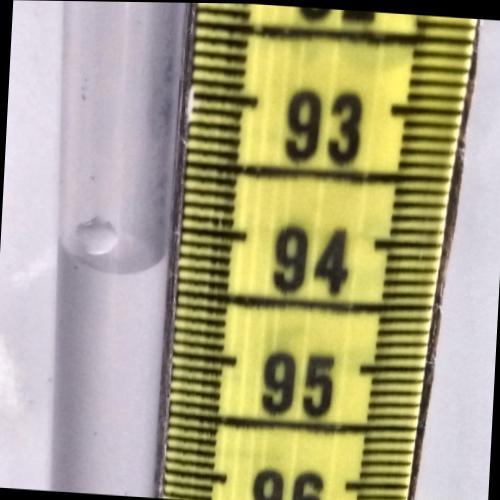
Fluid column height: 94.3 cm